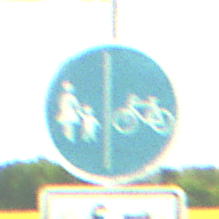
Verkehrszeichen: GetrennterRadUndGehwegRadwegRechts
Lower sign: EinspurigeFahrzeugeFrei2
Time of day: Midday
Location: Outdoor (RoadRail)
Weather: PartlyCloudy
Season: NotSpecified
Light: Natural